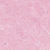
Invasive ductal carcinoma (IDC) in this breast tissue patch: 0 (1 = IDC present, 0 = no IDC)